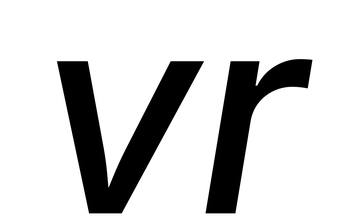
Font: Inter-Italic_Medium_Italic